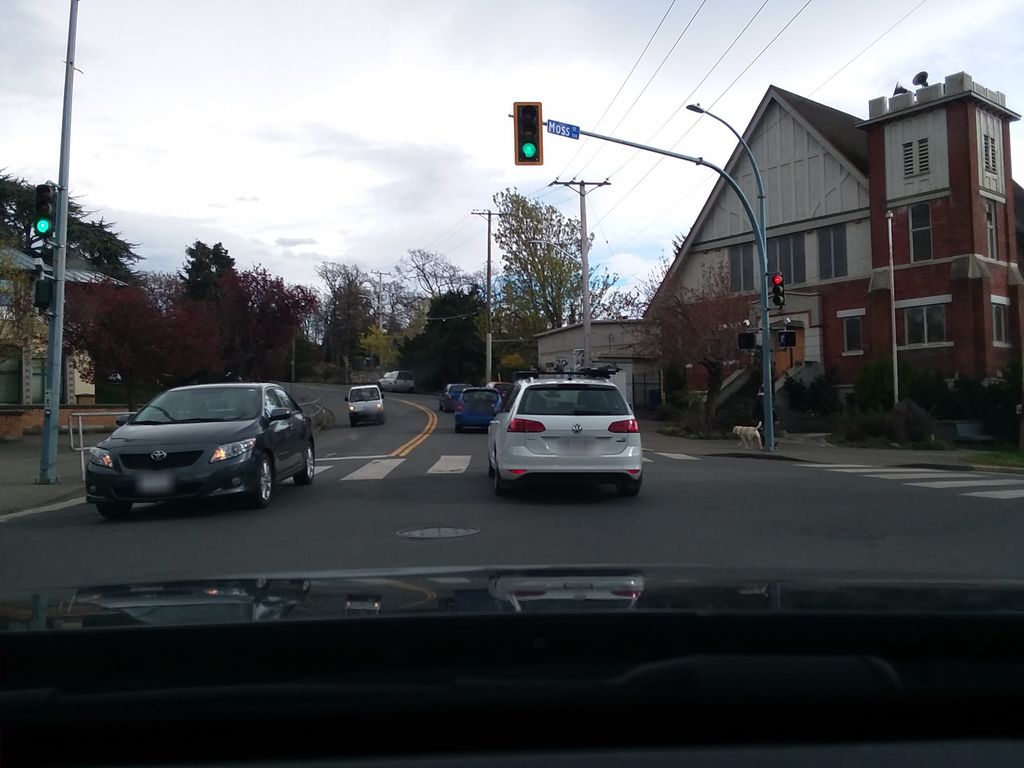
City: victoria